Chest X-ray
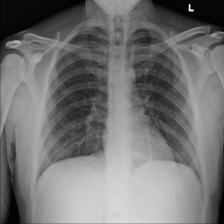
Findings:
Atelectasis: negative
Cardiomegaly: negative
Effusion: negative
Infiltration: negative
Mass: negative
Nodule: negative
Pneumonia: negative
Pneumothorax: negative
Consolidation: negative
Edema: negative
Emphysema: negative
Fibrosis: negative
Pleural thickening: negative
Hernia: negative